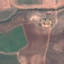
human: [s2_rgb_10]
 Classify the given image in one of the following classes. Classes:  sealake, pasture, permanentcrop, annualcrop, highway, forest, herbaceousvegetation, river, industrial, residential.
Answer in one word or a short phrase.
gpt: PermanentCrop